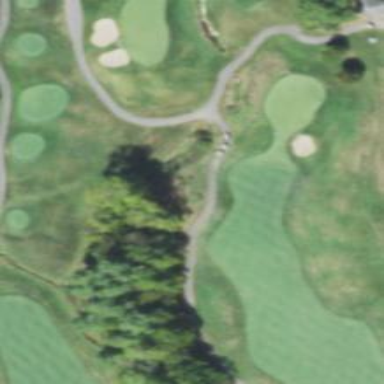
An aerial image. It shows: Path for both road and golf.